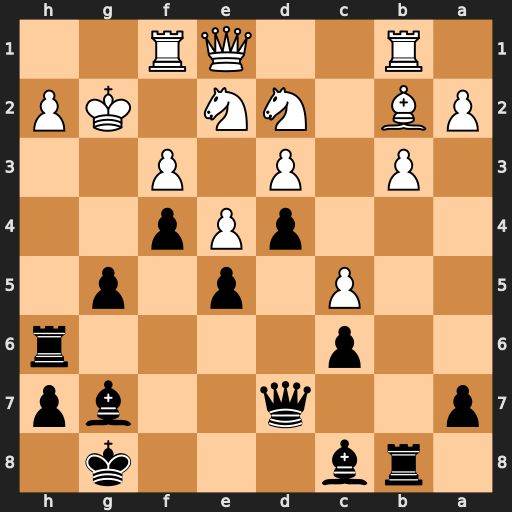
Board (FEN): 1rb3k1/p2q2bp/2p4r/2P1p1p1/3pPp2/1P1P1P2/PB1NN1KP/1R2QR2
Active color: b
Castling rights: -
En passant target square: -
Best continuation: Qh3+ Kg1 Qxh2#